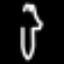
Label: fork